Question: I am trying on do a sum of the column "Market Capitalization" but I'm unable to because it's a dataframe and that the numbers have a B at the end.
If my dataframe is called Y what is the code necessary to calculate the sum of 533.5 + 15.449 and so on ?

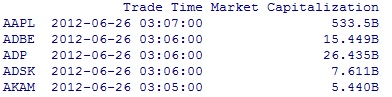
Answer: '''
sum( as.numeric( sub("B$", "", as.character(Y$Capitalization) ) ) )
'''
If the concern raised about possible 'MM' or 'M' entries is valid you might want to do a set of cascaded 'sub' calls:
'''
sum( as.numeric( sub("B$", "000000000",
sub("MM", "000000", as.character(Y$Capitalization) ) ) ) )
'''
(And this would depend on what 'B', 'MM' and 'M' actually mean to the people who constructed the data.)
This is one of the more simple uses of 'regex' patterns I can think of. The pattern "B$" will match the last B in a character vector element. Because an entire vector will pass through these functions, no looping is needed. I suppose one could simply use "B", which would remove the B's in "3BB", "4BBB" in "6BxB".